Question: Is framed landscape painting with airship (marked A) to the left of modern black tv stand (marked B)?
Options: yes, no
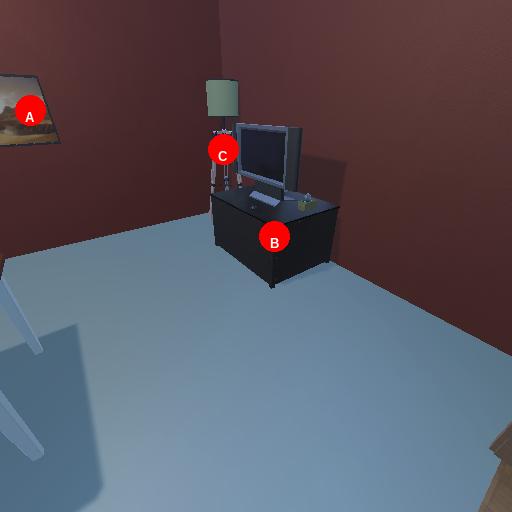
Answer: yes